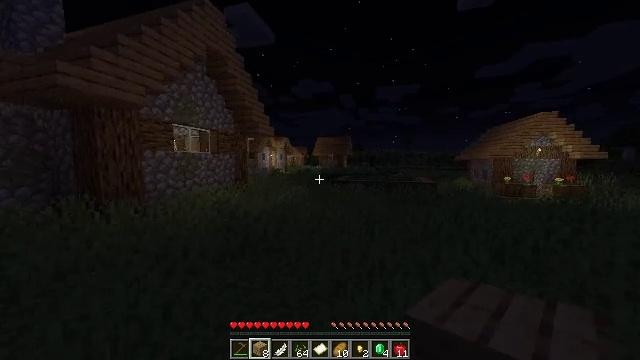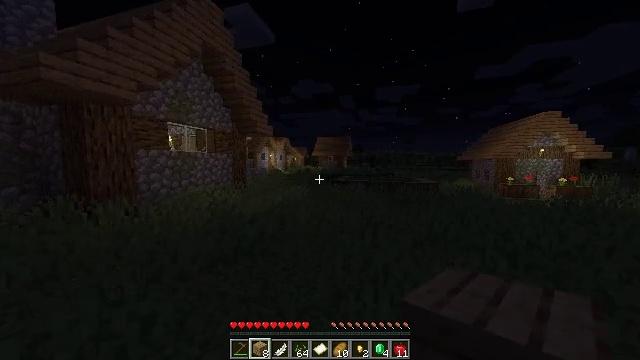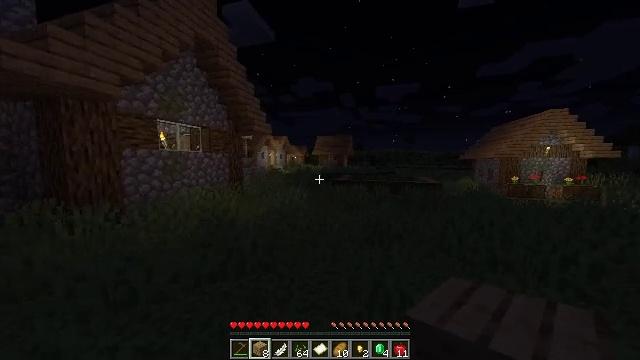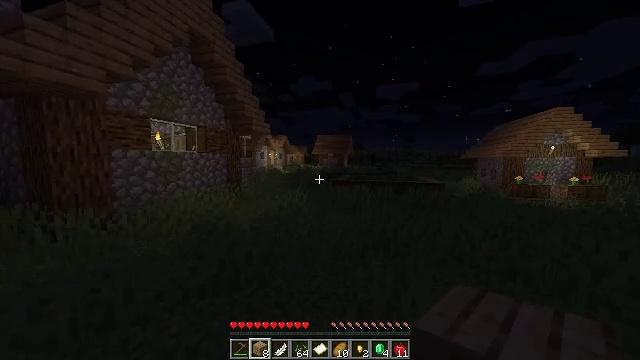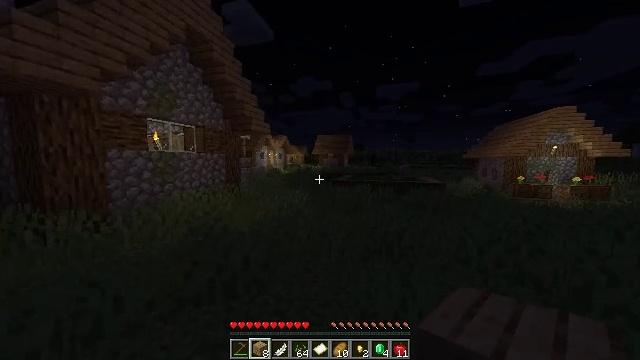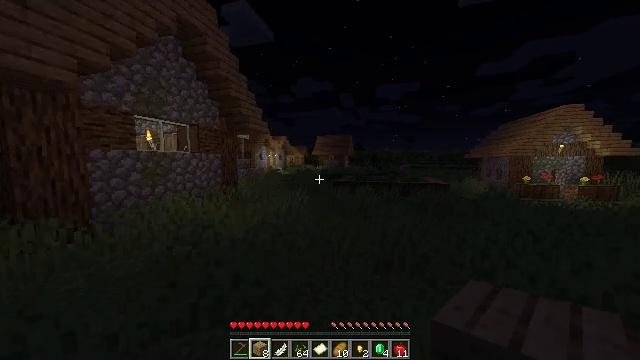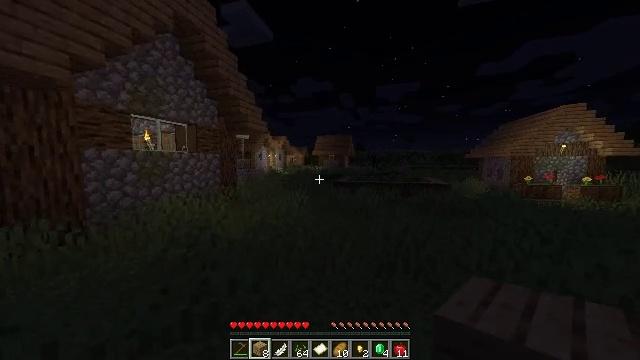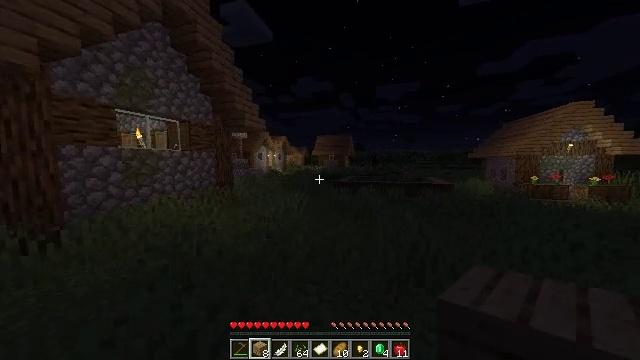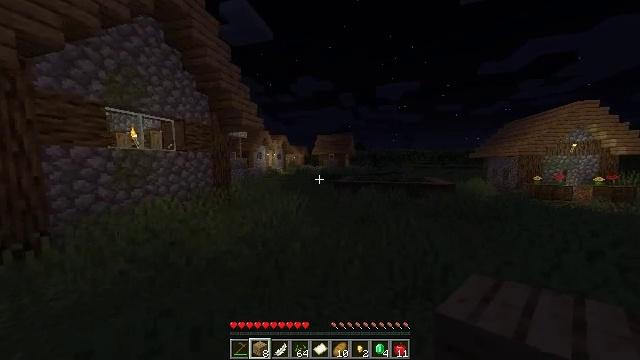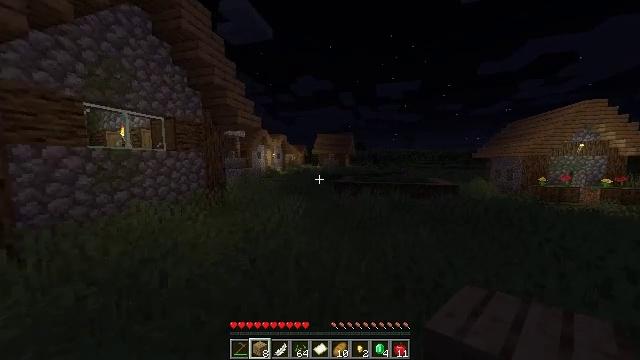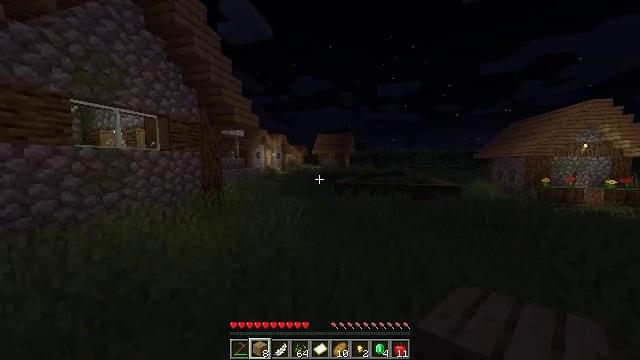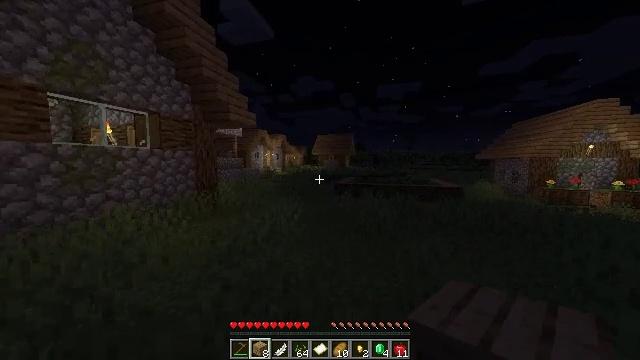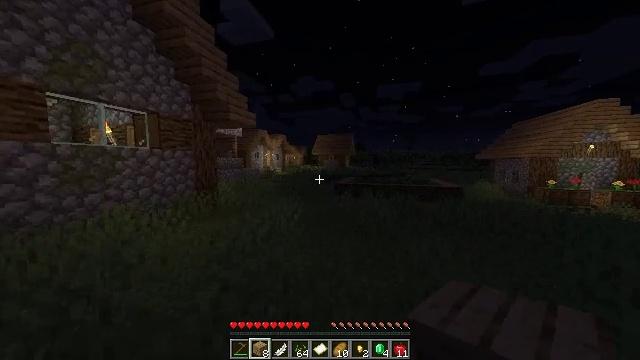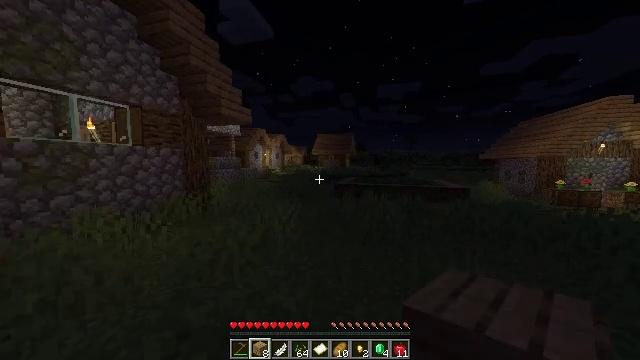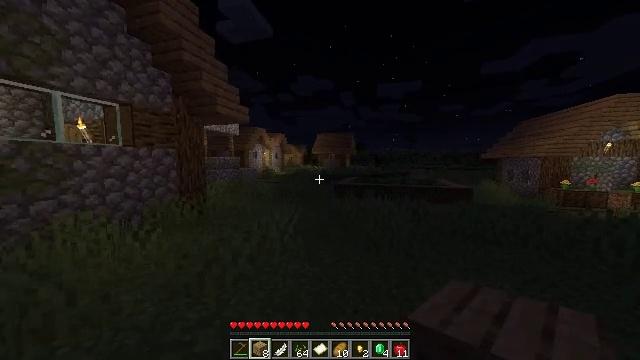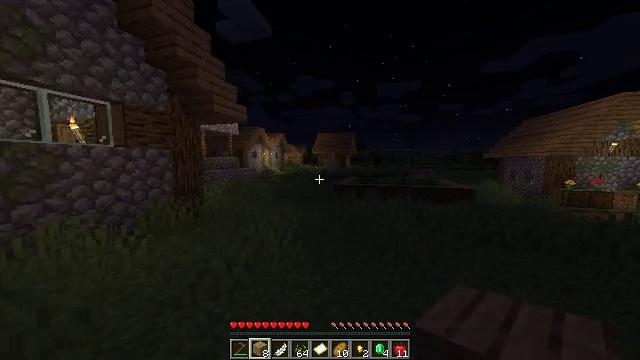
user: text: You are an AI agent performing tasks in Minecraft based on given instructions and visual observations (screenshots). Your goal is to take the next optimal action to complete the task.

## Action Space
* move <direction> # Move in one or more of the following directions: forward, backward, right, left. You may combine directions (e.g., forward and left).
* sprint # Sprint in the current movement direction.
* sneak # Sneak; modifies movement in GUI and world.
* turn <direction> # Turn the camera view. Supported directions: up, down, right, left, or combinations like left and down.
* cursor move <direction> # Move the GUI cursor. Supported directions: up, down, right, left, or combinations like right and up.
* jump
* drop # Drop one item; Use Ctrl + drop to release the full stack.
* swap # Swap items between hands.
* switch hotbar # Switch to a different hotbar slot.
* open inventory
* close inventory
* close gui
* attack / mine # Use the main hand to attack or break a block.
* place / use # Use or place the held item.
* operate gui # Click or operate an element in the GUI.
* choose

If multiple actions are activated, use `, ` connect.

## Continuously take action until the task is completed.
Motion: motion action
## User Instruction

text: Mine the yellow wool block.
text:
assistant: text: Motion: move forward
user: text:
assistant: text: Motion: move forward
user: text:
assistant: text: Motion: move forward
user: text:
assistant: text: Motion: move forward
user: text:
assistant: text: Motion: move forward
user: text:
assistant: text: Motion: move forward
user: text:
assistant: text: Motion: move forward
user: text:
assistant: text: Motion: move forward
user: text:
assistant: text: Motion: move forward
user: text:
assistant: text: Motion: move forward
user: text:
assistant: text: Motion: move forward
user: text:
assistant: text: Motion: move forward
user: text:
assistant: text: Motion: move forward
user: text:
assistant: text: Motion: move forward
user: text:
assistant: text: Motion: move forward
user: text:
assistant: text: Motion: move forward
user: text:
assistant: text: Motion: move forward
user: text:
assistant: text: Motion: move forward
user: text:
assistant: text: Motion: move forward
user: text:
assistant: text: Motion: move forward
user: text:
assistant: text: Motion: move forward
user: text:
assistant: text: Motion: move forward
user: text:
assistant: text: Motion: move forward
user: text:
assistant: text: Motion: move forward
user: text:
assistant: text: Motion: move forward
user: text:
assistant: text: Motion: move forward
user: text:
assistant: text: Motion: move forward
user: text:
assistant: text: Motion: move forward
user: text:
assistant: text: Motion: move forward and move left
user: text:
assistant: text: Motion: move forward and move left